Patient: sex M, age 76
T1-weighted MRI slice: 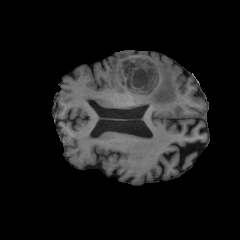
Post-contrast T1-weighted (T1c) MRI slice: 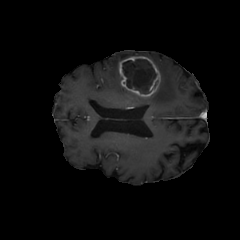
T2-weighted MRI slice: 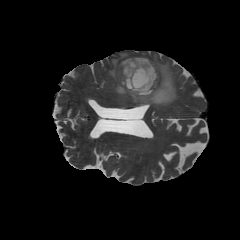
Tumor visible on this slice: yes
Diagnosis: Glioblastoma, IDH-wildtype
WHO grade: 4